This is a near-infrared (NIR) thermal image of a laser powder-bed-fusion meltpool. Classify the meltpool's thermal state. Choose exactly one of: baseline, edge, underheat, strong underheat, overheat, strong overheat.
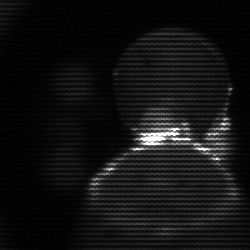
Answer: edge